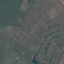
Land use / land cover: Pasture